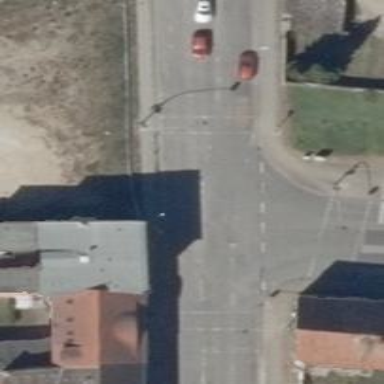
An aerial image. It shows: Road with traffic signals.